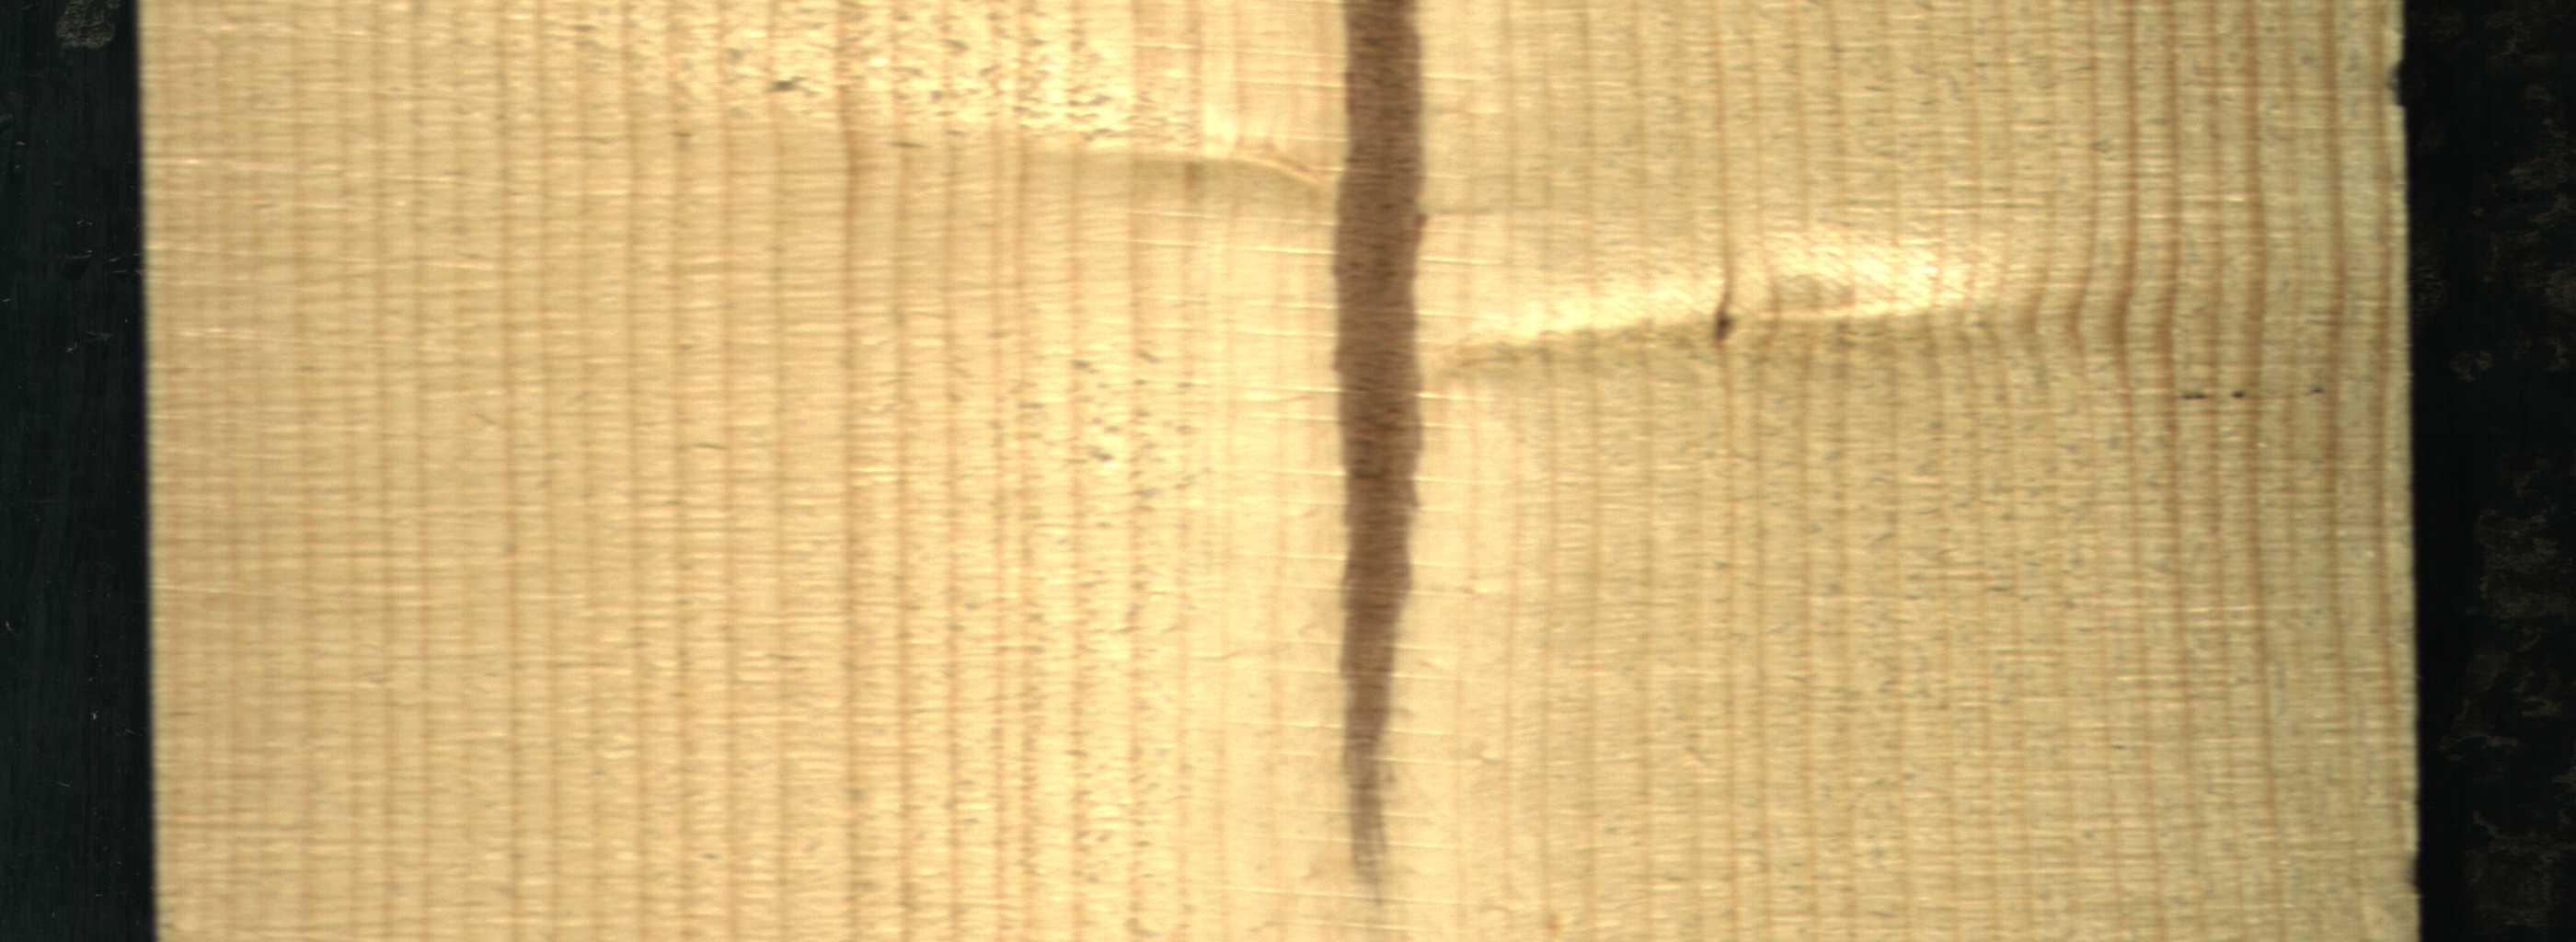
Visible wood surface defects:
Marrow